I will show an image sequence of human cooking. I have annotated the images with numbered circles. Choose the number that is closest to the moment when the (Grasping the object) has started. You are a five-time world champion in this game. Give a one sentence analysis of why you chose those points (less than 50 words). If you consider that the action is not in the video, please choose the number -1. Provide your answer at the end in a json file of this format: {"points": []}
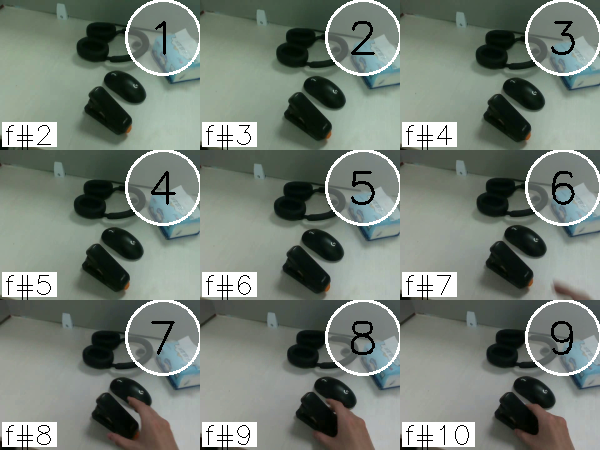
Frame 9 shows the clearest moment of hand-object contact.
{"points": [9]}